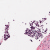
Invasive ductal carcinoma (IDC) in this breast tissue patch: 1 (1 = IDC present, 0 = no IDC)